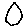
Label: hexagon